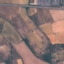
Land use / land cover: PermanentCrop